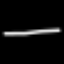
Label: line